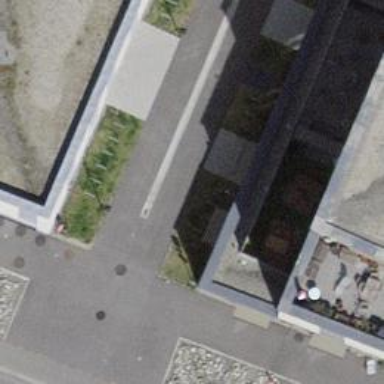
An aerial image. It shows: Bicycle parking area with stands available.